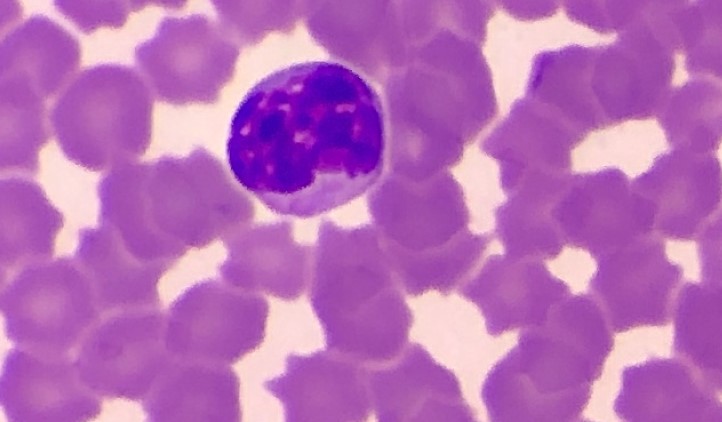
White blood cell type: Monocyte